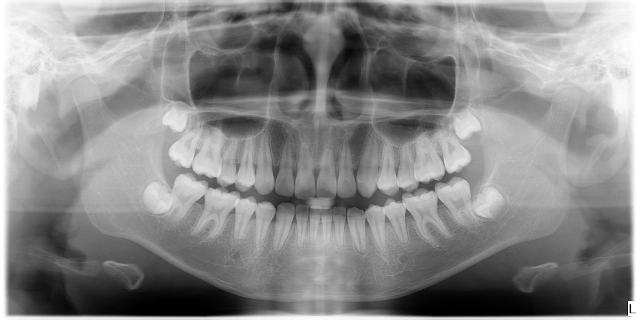
adult